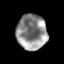
Tissue: prostate
Cell type: Epithelial cells
Senescence score: 0.3144
Nuclear area (px): 1042
Mean DAPI intensity: 140.589